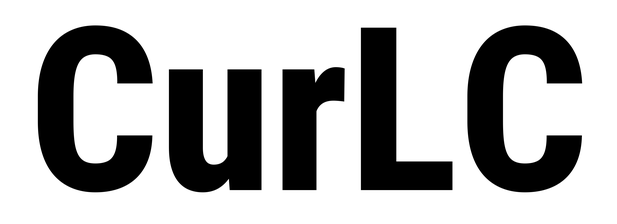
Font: Roboto_Condensed_ExtraBold